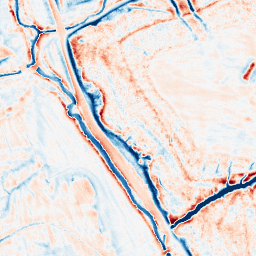
Category: edge_preserving
Decomposition family: guided
Decomposition parameters: radius: 4
eps: 0.1
Upsampling method: edge_directed
Upsampling parameters: scale: 4
Upsampling scale: 4